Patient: sex M, age 38
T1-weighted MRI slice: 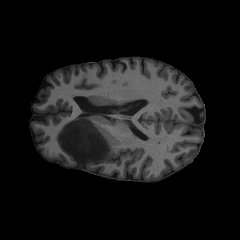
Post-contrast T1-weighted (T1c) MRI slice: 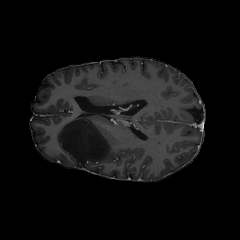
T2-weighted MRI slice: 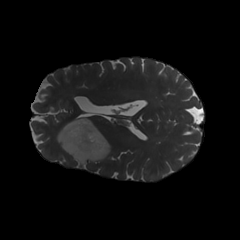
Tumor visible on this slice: yes
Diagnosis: Astrocytoma, IDH-mutant
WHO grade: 3